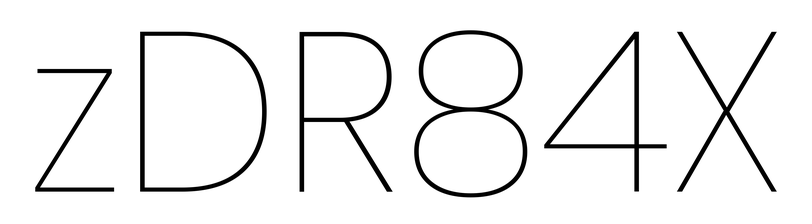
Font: Poppins-Thin